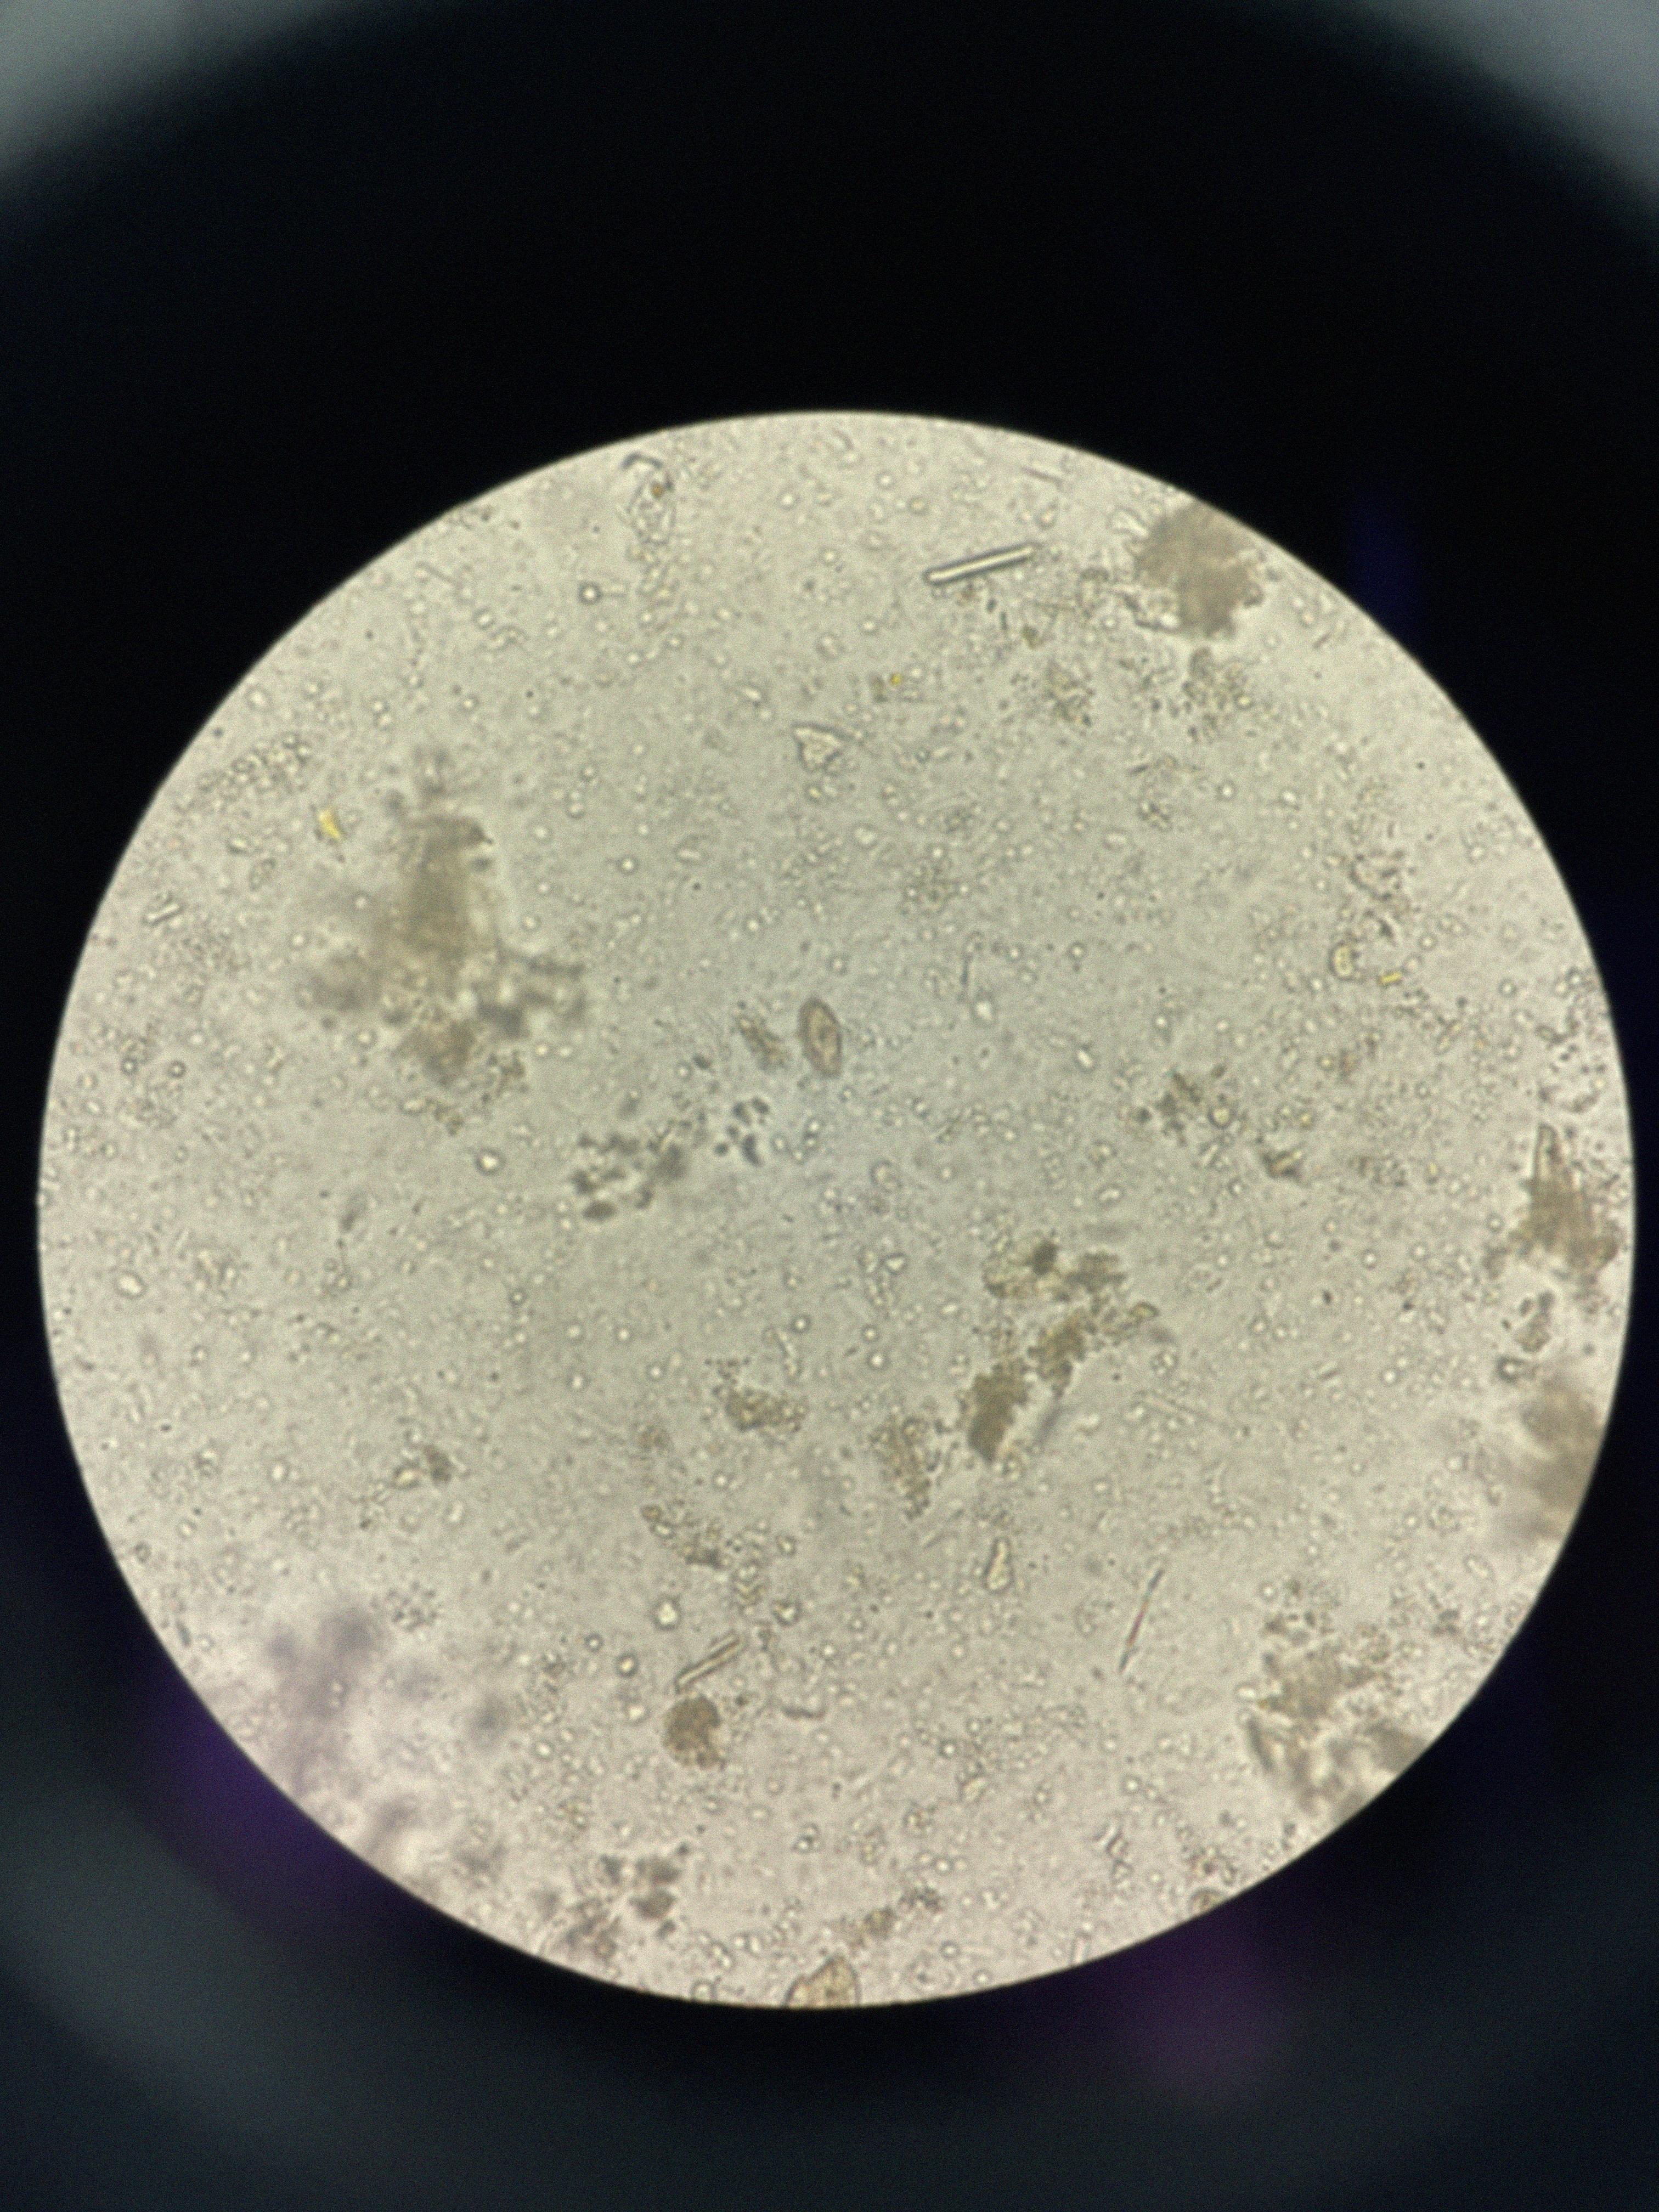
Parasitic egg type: Opisthorchis viverrine